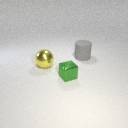
large yellow metal sphere behind small green metal cube